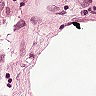
Metastatic tissue present: no